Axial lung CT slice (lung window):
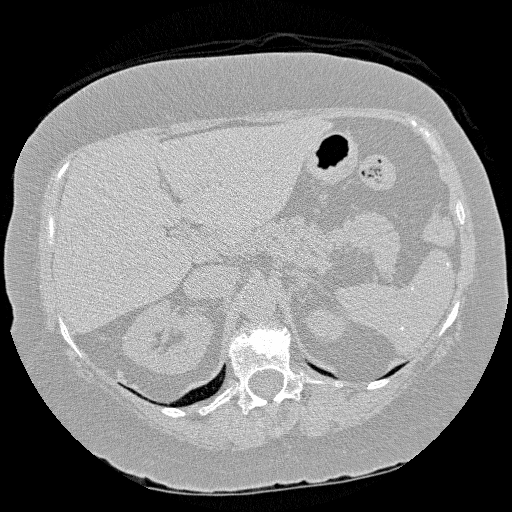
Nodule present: no